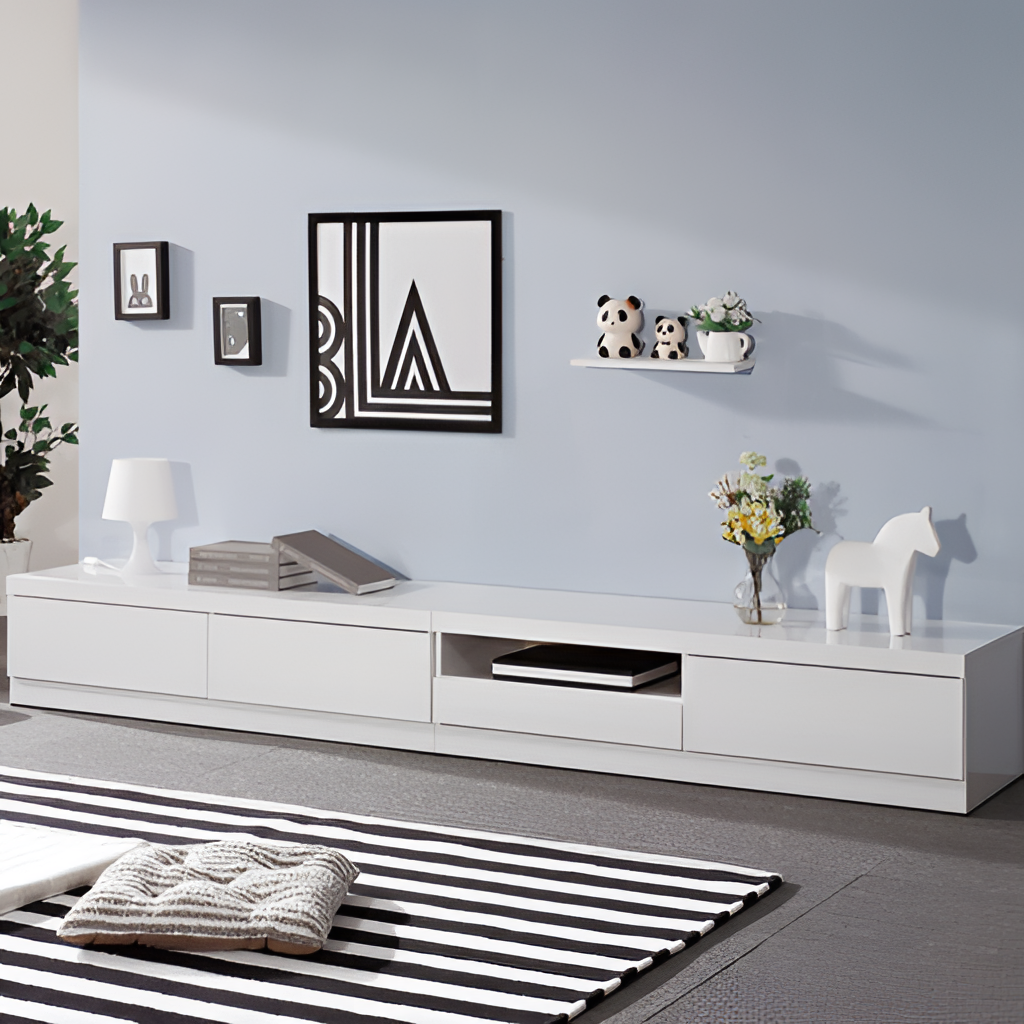
wood TV stand, living room, contemporary, gray tile flooring, with large square pattern, paint wallpaper, with solid pattern